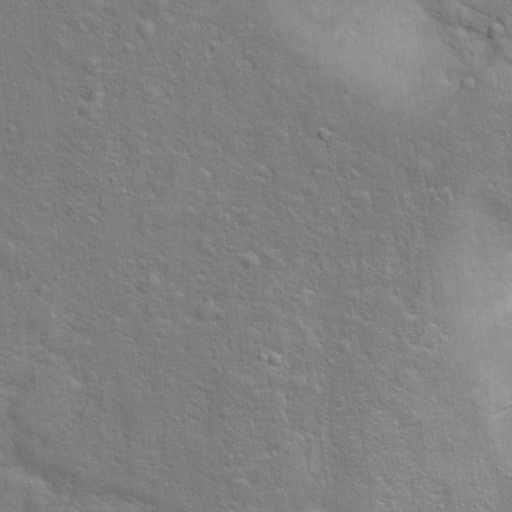
Objects detected: cone, cone